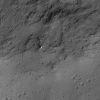
Atmospheric dust classification: not_dusty